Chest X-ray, PA view. Patient: 33 years old, sex M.
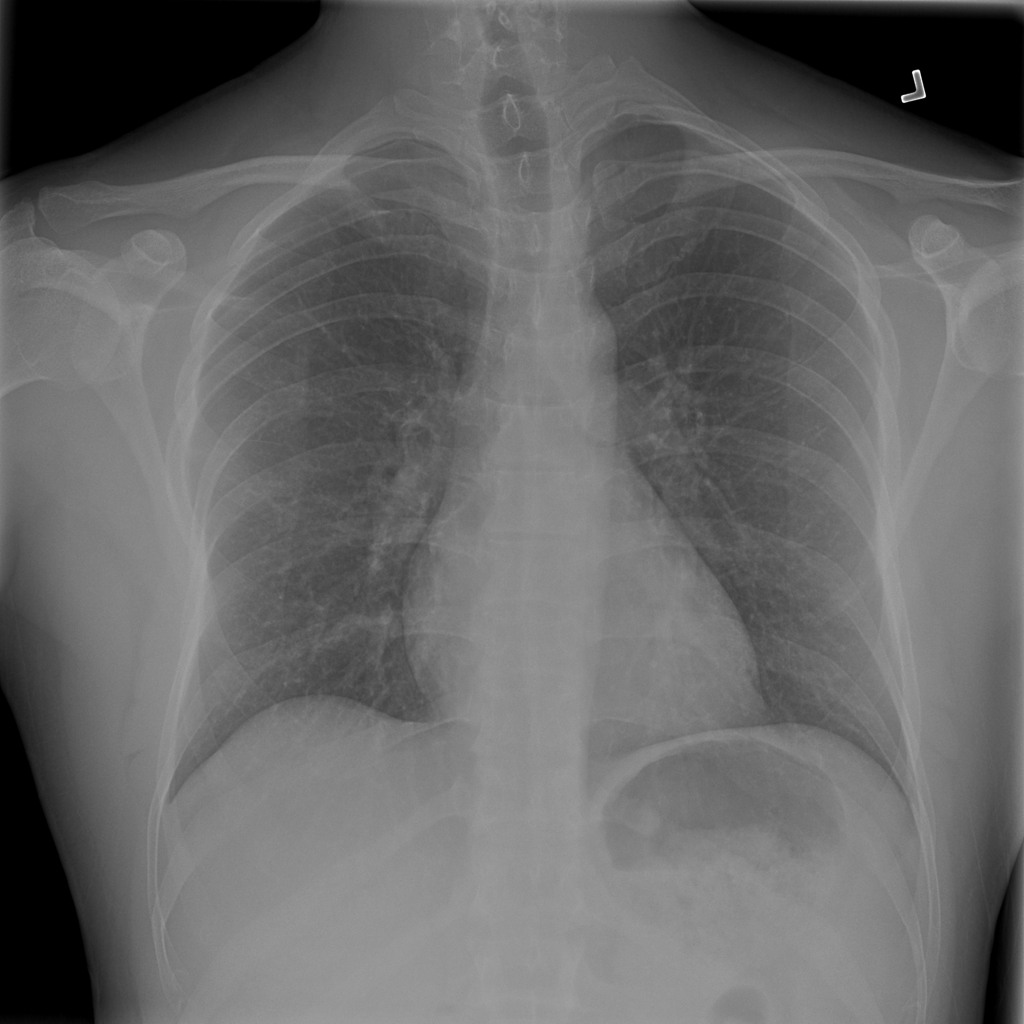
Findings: No Finding